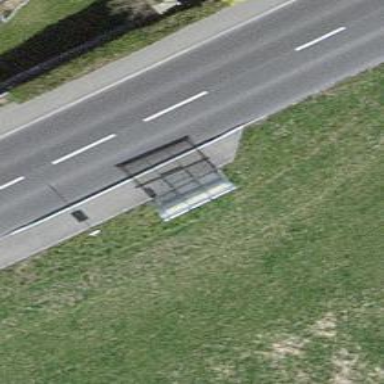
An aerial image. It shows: Platform with shelter for public transport.